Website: lowes
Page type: review-order
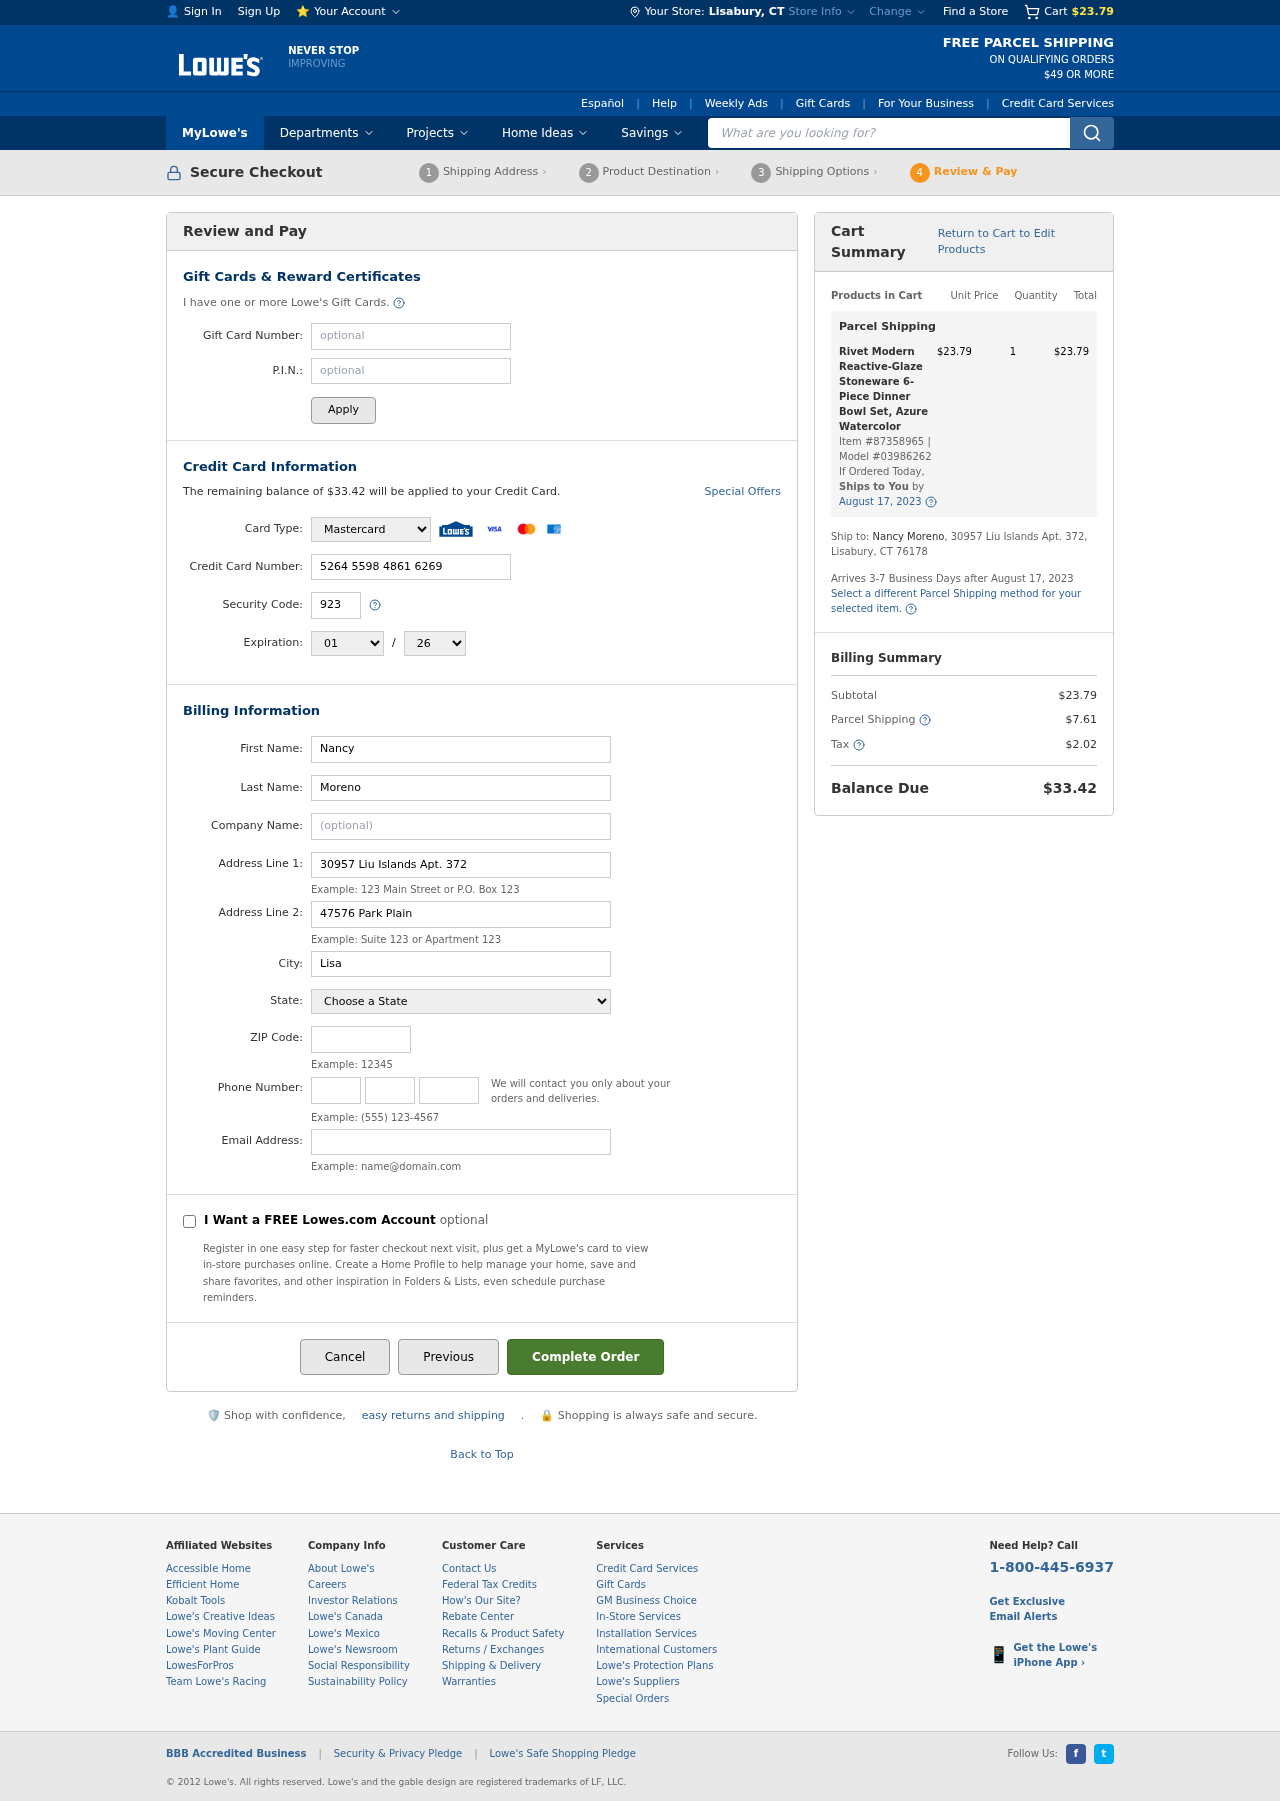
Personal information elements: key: PII_CARD_CVV
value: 923
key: PII_CARD_EXPIRY_MONTH
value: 01
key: PII_CARD_EXPIRY_YEAR
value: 26
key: PII_CARD_NUMBER
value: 5264 5598 4861 6269
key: PII_CARD_TYPE
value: Mastercard
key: PII_CITY
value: Lisabury
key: PII_CITY_STATE
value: Lisabury, CT
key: PII_EMAIL
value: nancy_moreno@yahoo.com
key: PII_FIRSTNAME
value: Nancy
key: PII_LASTNAME
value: Moreno
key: PII_PHONE_AREA
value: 309
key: PII_PHONE_PREFIX
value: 843
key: PII_PHONE_SUFFIX
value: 8331
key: PII_POSTCODE
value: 76178
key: PII_STATE
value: Connecticut
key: PII_STREET
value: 30957 Liu Islands Apt. 372
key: PII_STREET2
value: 30957 Liu Islands Apt. 372
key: PII_STREET2
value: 47576 Park Plain
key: PII_FULLNAME2
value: Nancy Moreno
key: PII_CITY_STATE_ZIP2
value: Lisabury, CT 76178
Product elements: key: PRODUCT1_NAME
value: Rivet Modern Reactive-Glaze Stoneware 6-Piece Dinner Bowl Set, Azure Watercolor
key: PRODUCT1_PRICE
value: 23.79
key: PRODUCT1_QUANTITY
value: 1
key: PRODUCT1_ITEM_NUMBER
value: Item #87358965
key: PRODUCT1_MODEL_NUMBER
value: Model #03986262
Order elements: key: ORDER_SUBTOTAL
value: $23.79
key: ORDER_BALANCE_DUE
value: $33.42
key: ORDER_SHIPPING_DATE
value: August 17, 2023
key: ORDER_ITEM_TOTAL
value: $23.79
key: ORDER_SHIPPING_DATE2
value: August 17, 2023
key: ORDER_SHIPPING_COST
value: $7.61
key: ORDER_TAX
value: $2.02
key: ORDER_TOTAL
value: $33.42
Search elements: key: HEADER_SEARCH
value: What are you looking for?